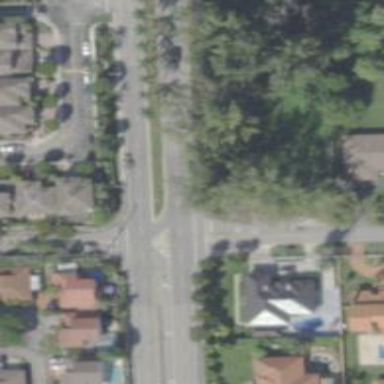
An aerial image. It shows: Asphalt road with secondary link designation.